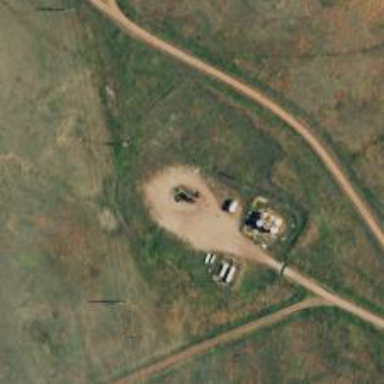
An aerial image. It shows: Petroleum well.